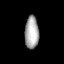
Tissue: lung
Cell type: Fibroblasts
Senescence score: 0.5511
Nuclear area (px): 450
Mean DAPI intensity: 167.98